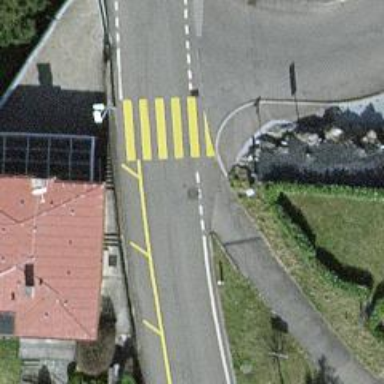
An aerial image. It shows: Marked crossing with zebra markings on the road.